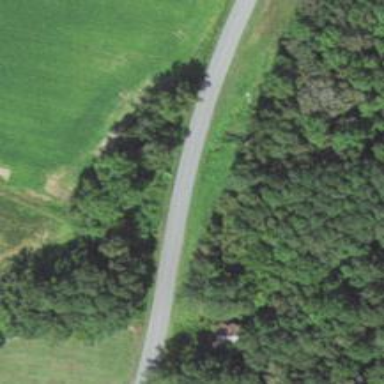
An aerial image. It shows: Culvert tunnel.